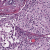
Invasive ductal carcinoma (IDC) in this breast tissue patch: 0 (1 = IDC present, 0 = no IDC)